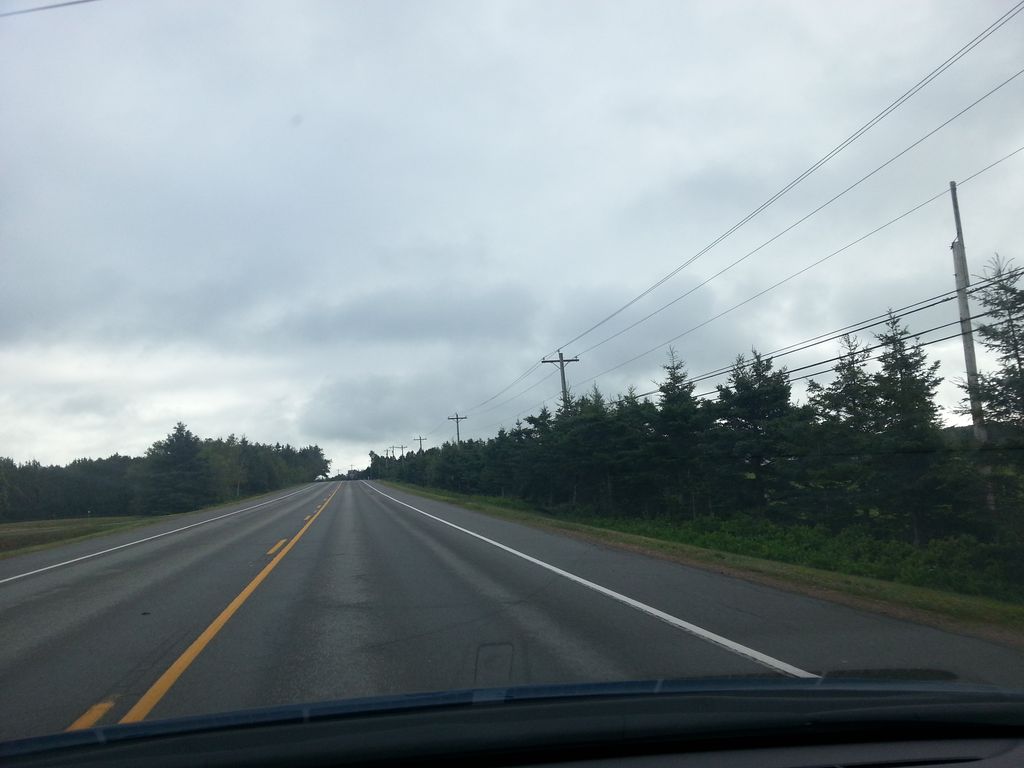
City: charlottetown